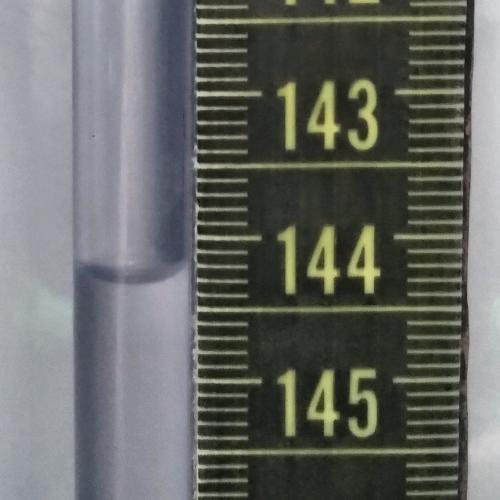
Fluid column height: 144.3 cm